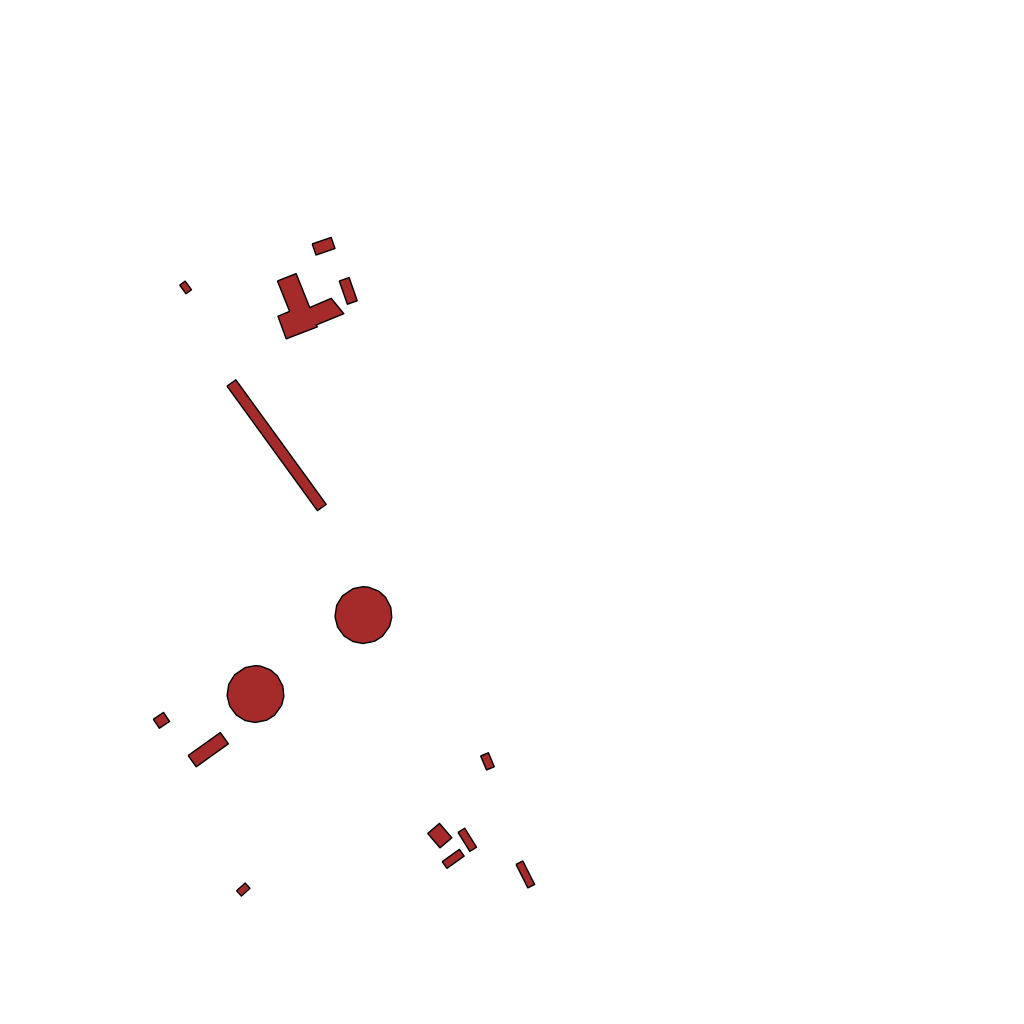
Tags: overhead vector_map, industrial, individual_rise, low_rise, density_1, Facility, 1.0 km²